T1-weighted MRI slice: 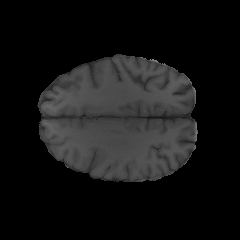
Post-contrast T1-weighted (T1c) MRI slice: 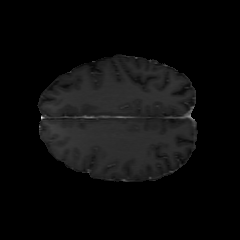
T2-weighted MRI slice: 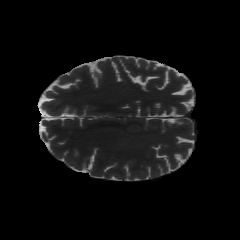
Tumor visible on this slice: no